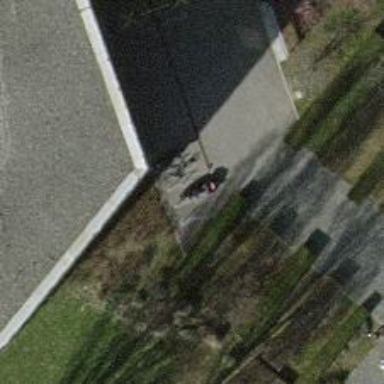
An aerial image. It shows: Bicycle parking area.